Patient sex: M
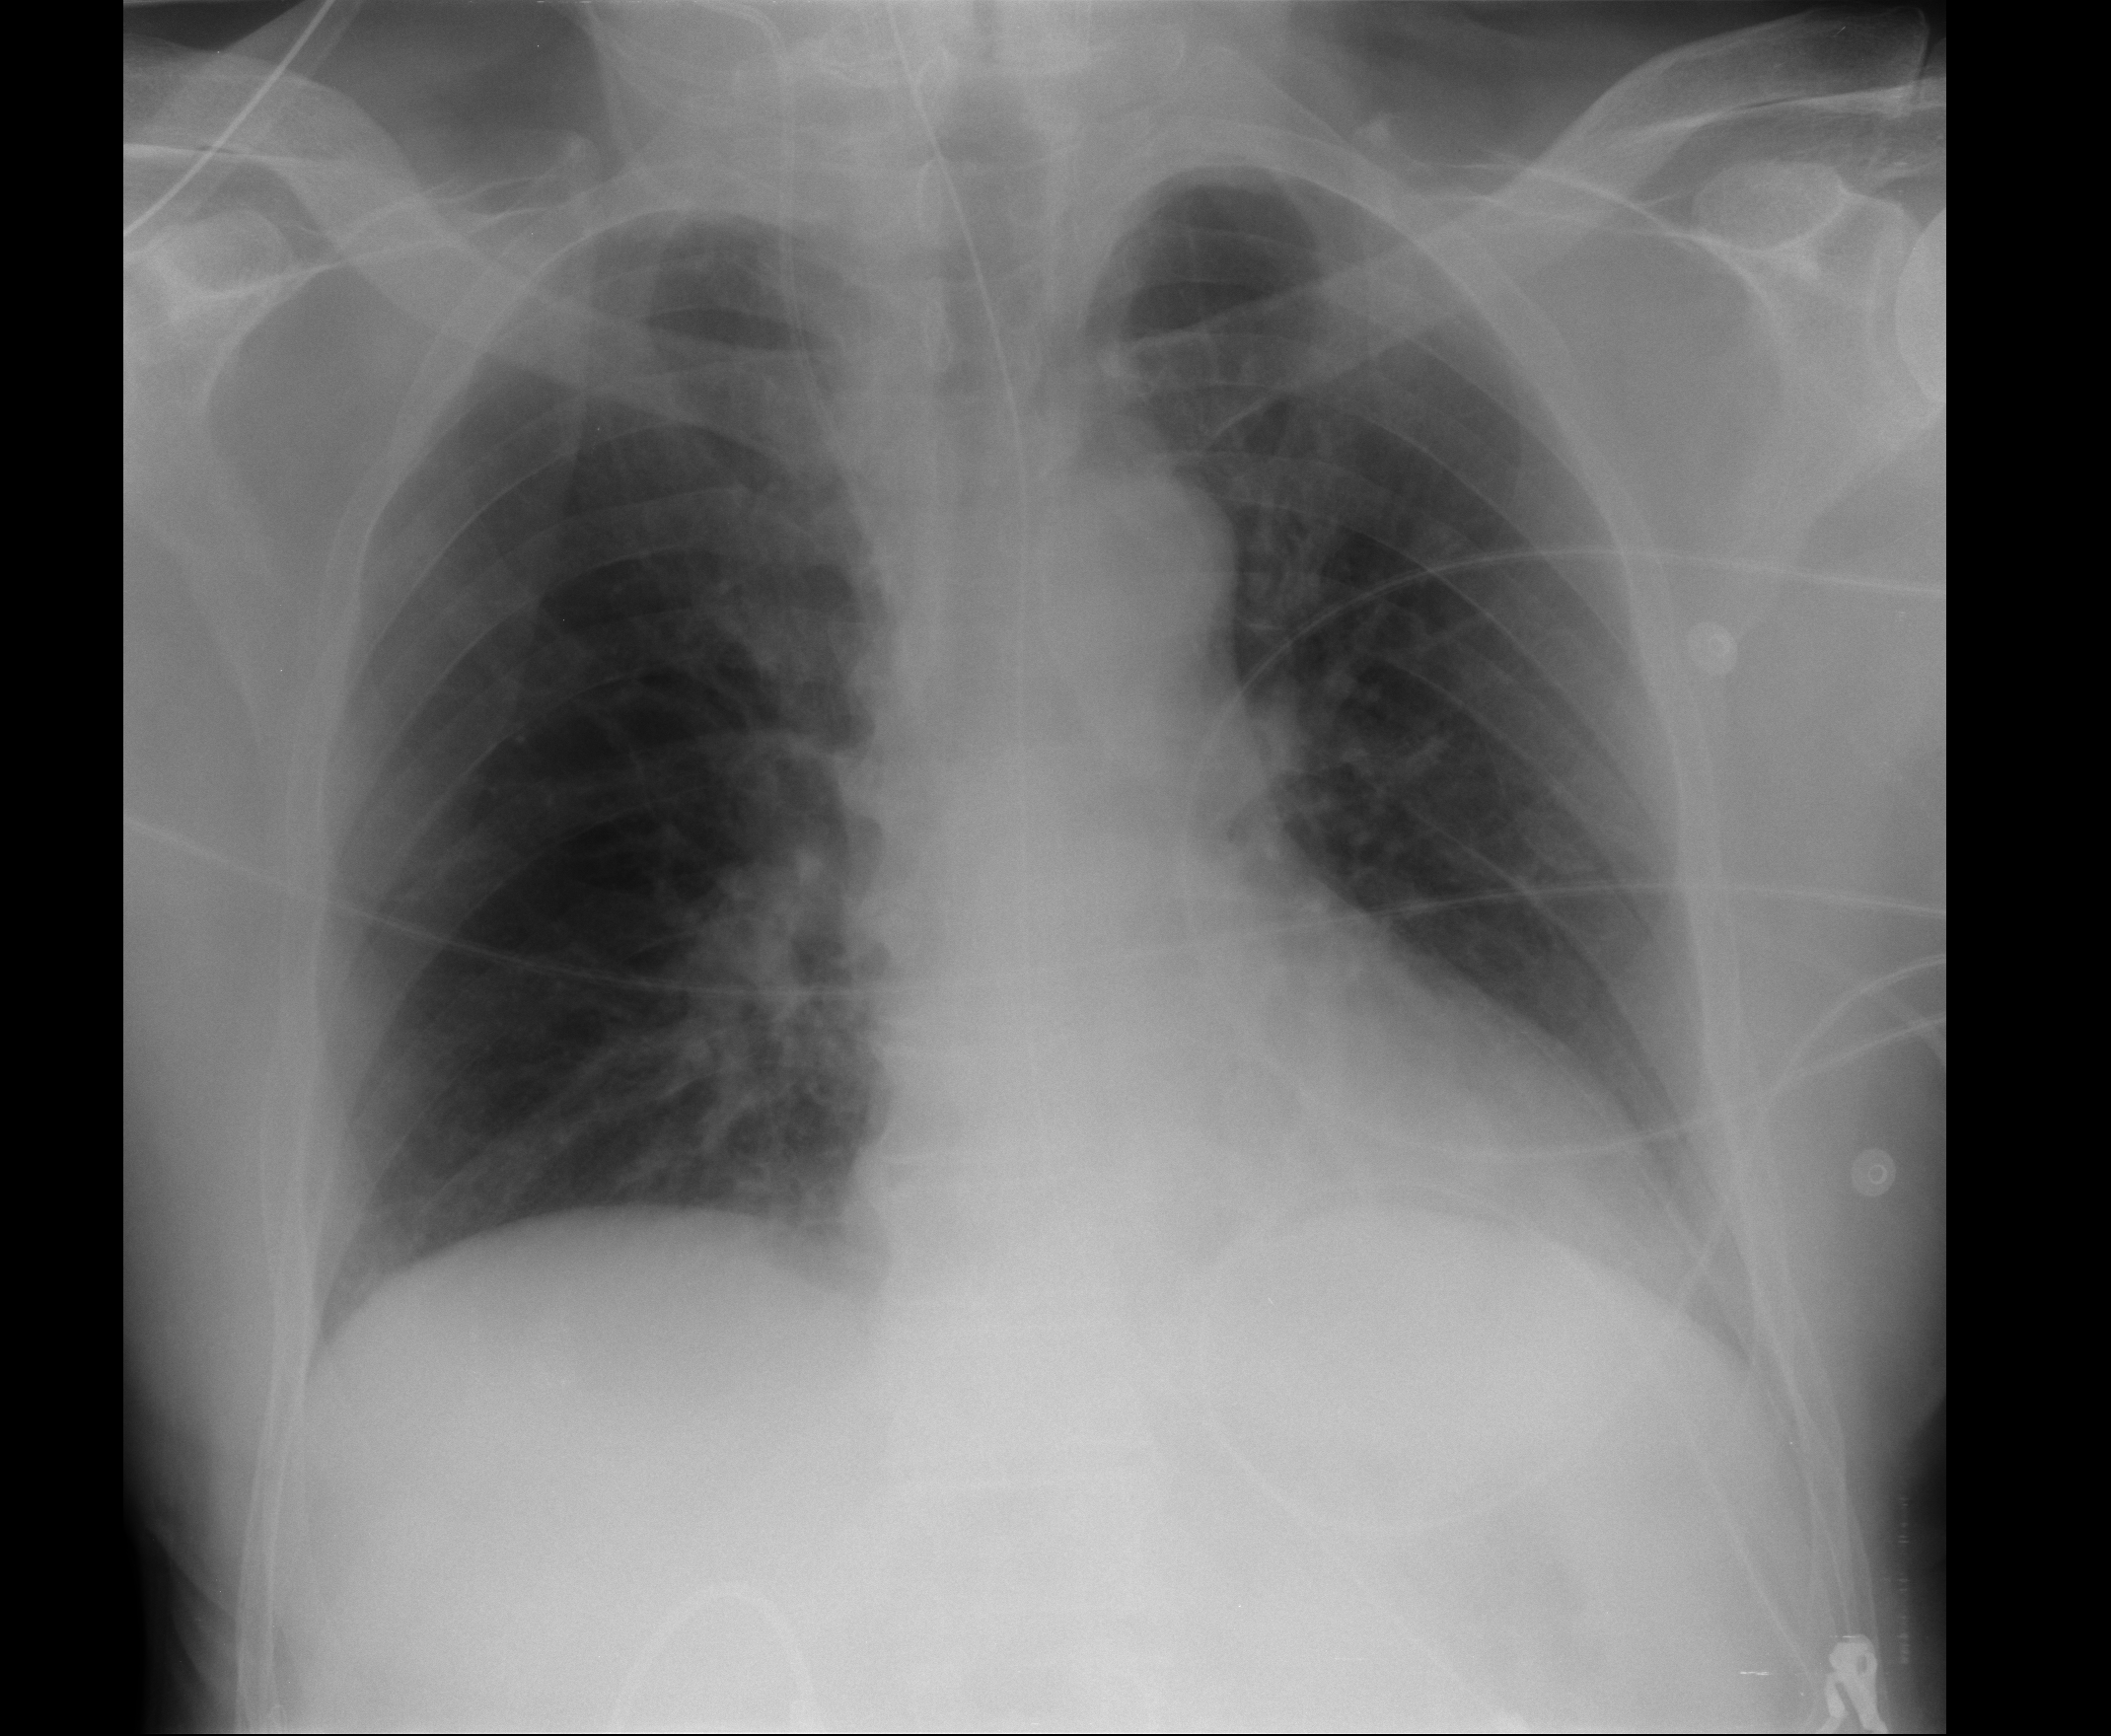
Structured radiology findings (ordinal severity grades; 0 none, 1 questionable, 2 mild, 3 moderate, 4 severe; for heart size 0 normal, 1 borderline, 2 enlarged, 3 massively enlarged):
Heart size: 0
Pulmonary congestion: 0
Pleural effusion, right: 0
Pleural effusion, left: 0
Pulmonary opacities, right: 0
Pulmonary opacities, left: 0
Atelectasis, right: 2
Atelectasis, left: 2